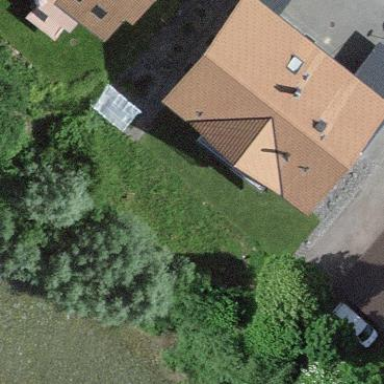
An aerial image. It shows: Residential building.